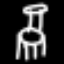
Label: chair